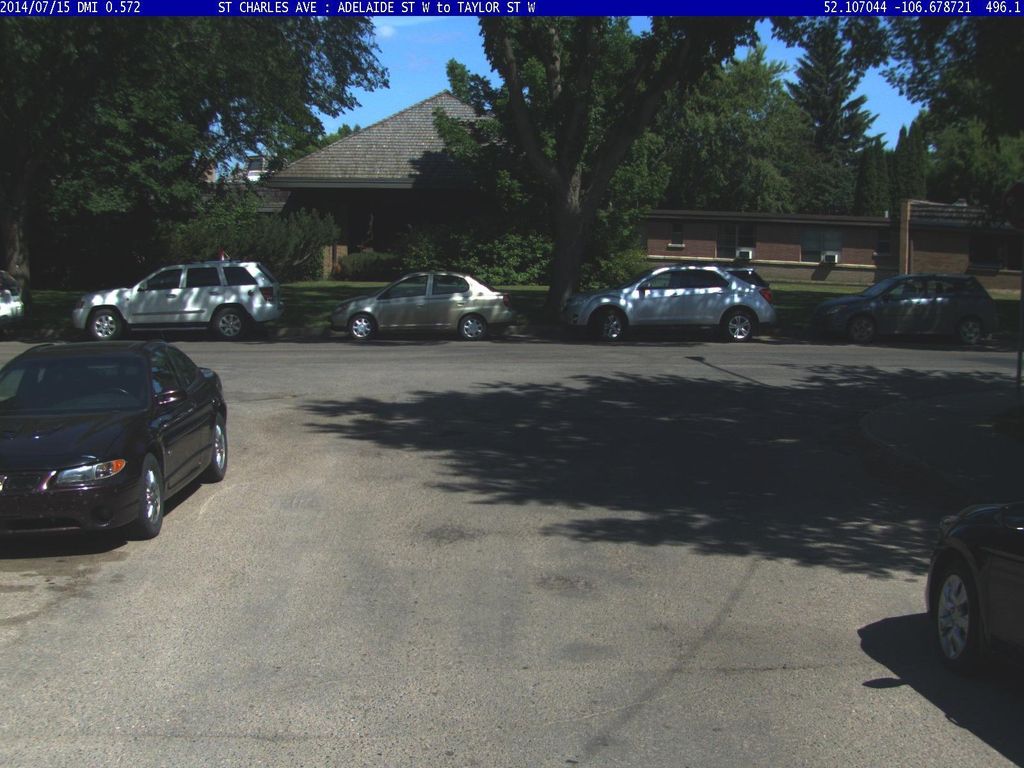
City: saskatoon